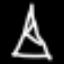
Label: The Eiffel Tower